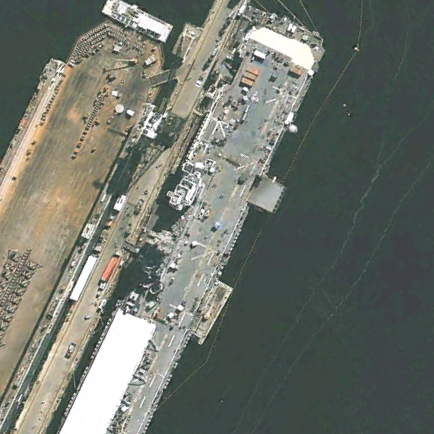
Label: assault